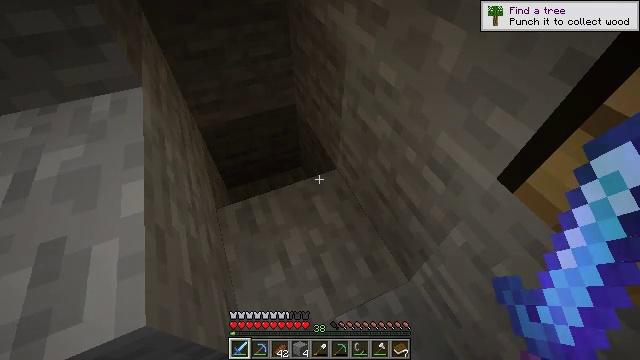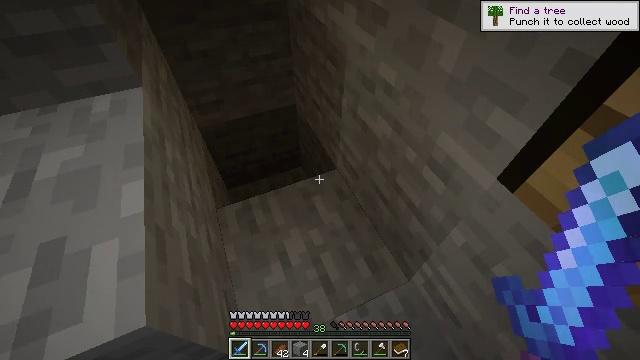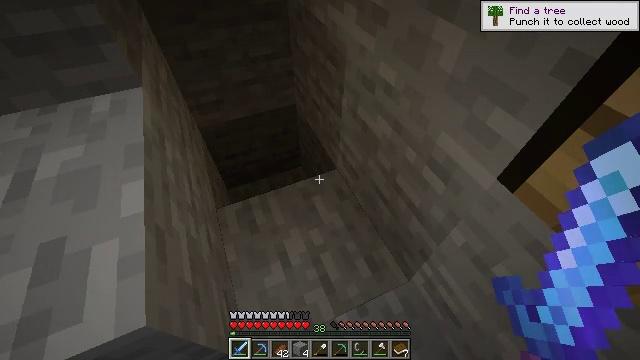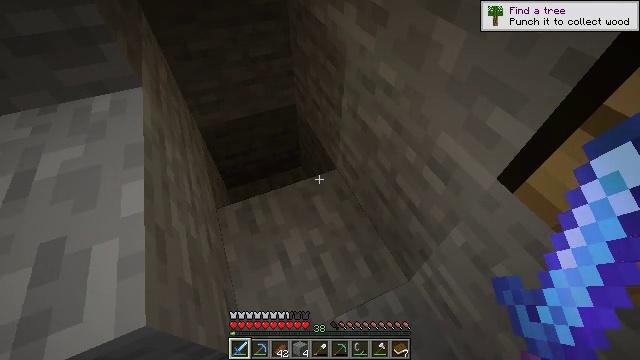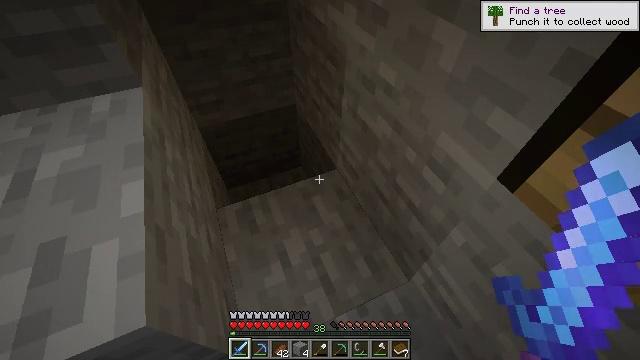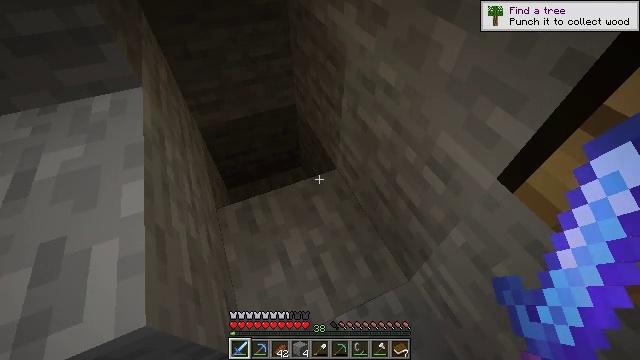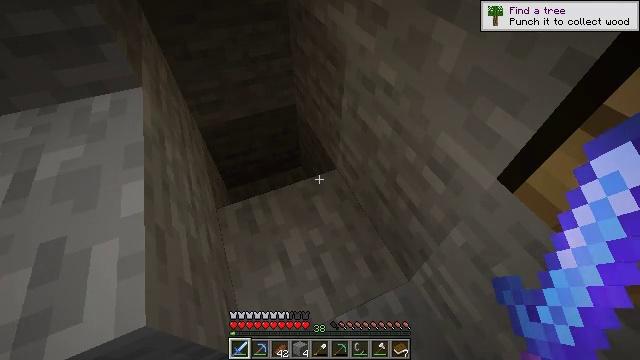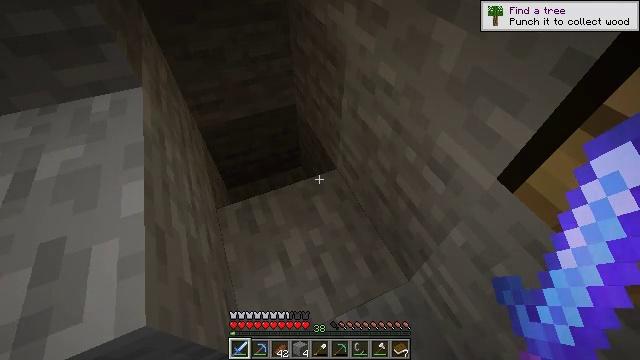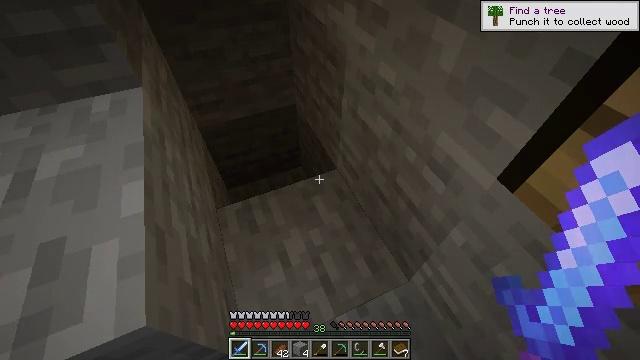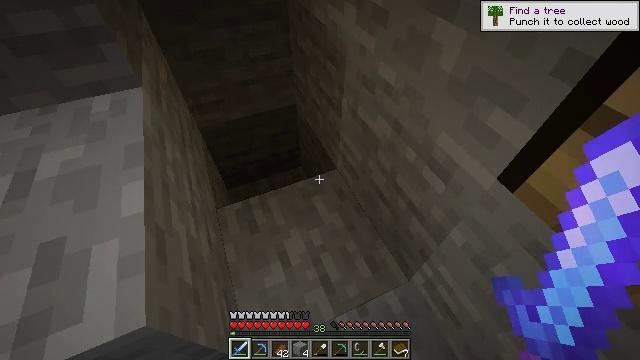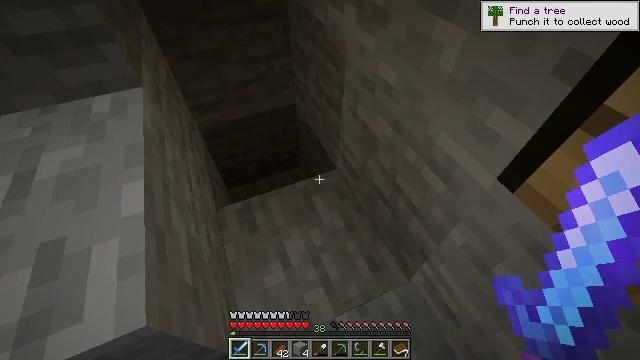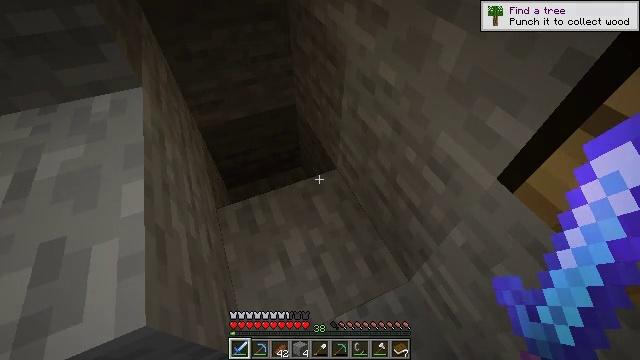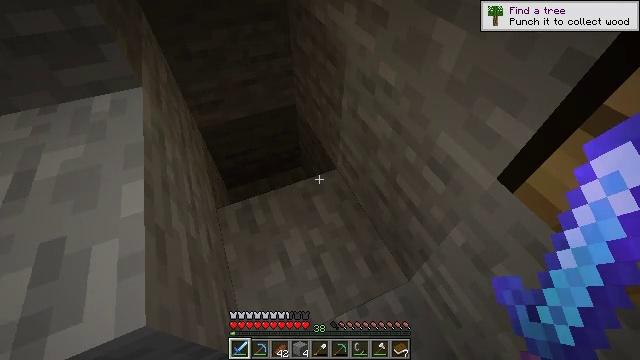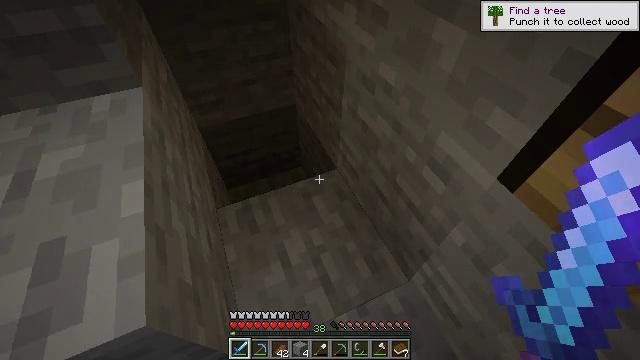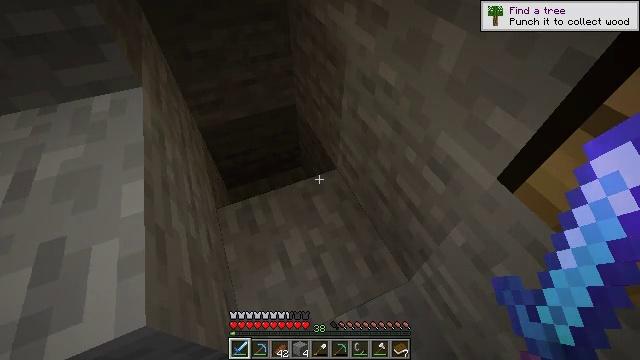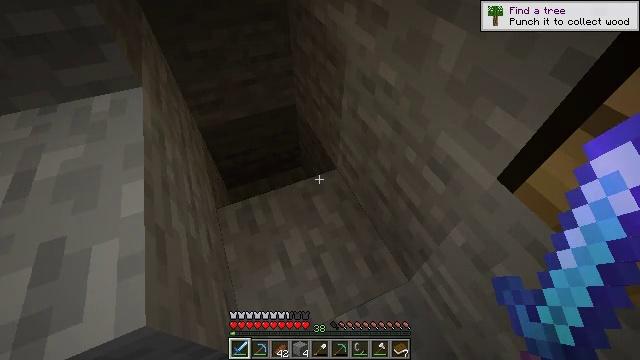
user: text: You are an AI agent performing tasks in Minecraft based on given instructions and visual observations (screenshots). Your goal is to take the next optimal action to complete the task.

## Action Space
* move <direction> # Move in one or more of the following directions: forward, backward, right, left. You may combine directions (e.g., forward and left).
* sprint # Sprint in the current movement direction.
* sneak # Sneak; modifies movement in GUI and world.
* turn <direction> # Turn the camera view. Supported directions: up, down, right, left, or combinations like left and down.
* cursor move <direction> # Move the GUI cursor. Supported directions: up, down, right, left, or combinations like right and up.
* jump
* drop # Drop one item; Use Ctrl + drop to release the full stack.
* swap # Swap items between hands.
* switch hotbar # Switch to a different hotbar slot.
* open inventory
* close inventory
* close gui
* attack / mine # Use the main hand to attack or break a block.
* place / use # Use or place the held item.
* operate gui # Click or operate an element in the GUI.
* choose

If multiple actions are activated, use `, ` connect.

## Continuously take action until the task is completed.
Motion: motion action
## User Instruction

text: Kill a skeleton.
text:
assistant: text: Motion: no_op
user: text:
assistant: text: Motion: no_op
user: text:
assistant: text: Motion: no_op
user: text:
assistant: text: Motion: no_op
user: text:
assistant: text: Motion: no_op
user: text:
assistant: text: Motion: no_op
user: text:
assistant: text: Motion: no_op
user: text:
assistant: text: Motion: no_op
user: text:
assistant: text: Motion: no_op
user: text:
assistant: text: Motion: no_op
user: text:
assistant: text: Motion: no_op
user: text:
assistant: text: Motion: no_op
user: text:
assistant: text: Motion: no_op
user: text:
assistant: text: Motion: no_op
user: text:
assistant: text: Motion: no_op
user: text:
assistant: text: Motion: no_op
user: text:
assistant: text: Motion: no_op
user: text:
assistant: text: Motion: no_op
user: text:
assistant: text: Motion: no_op
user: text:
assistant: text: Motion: no_op
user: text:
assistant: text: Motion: no_op
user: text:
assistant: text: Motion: no_op
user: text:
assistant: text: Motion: no_op
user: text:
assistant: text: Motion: no_op
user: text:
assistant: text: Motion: no_op
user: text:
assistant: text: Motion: no_op
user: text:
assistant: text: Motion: no_op
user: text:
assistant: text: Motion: no_op
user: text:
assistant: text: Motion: no_op
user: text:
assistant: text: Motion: no_op